Aerial crown-view tile of a tropical tree (Barro Colorado Island, Panama), acquired 20241216:
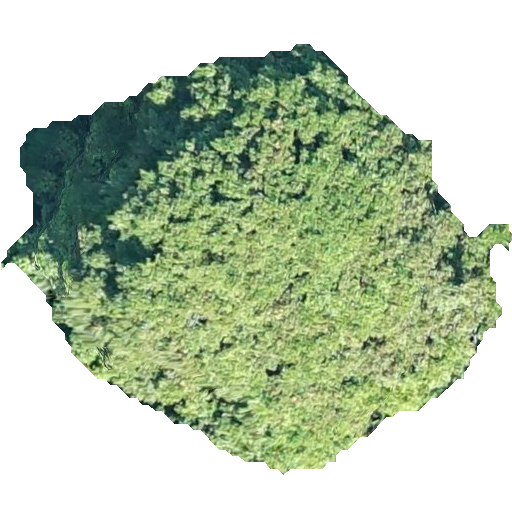
Species: Prioria copaifera
GBIF accepted scientific name: Prioria copaifera
Crown area: 204.372 m²